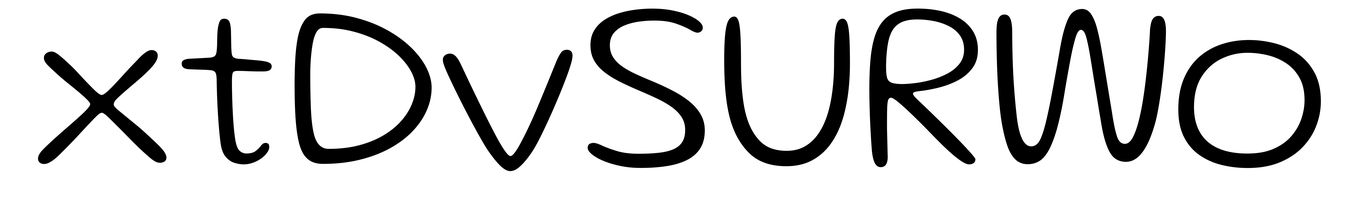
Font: Gluten_ExtraLight